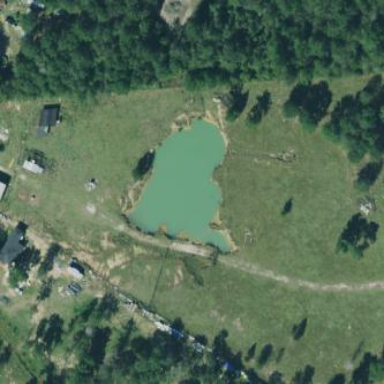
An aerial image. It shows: Pond surrounded by natural water.